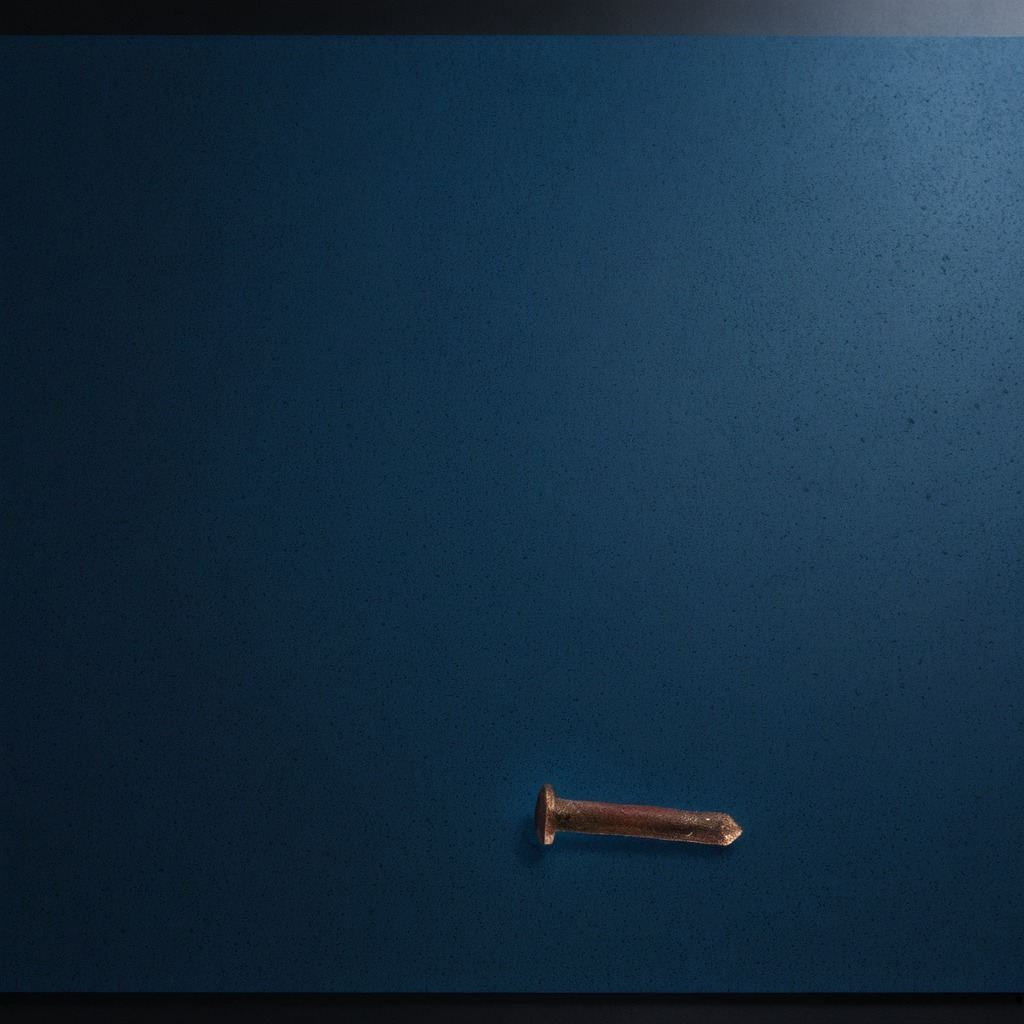
A nail is lying on the tabletop.